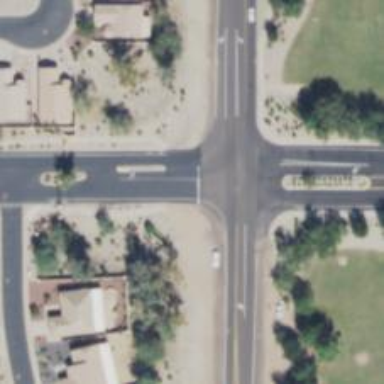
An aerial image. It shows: Road with stop sign.